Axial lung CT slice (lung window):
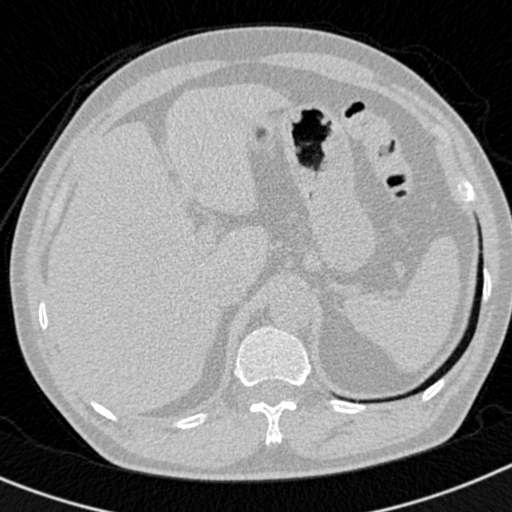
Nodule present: no